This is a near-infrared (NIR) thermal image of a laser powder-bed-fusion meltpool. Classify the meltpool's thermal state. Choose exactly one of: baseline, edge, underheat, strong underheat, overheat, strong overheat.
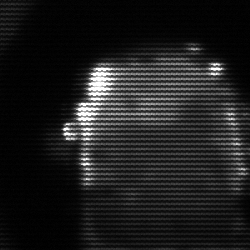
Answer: baseline